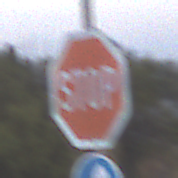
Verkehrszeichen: Stop
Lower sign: VorgeschriebeneFahrtrichtungGeradeausOderLinks
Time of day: SunriseSunset
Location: Outdoor (Suburban)
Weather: Clear
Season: NotSpecified
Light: Natural